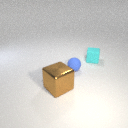
small blue rubber sphere to the left of small cyan rubber cube